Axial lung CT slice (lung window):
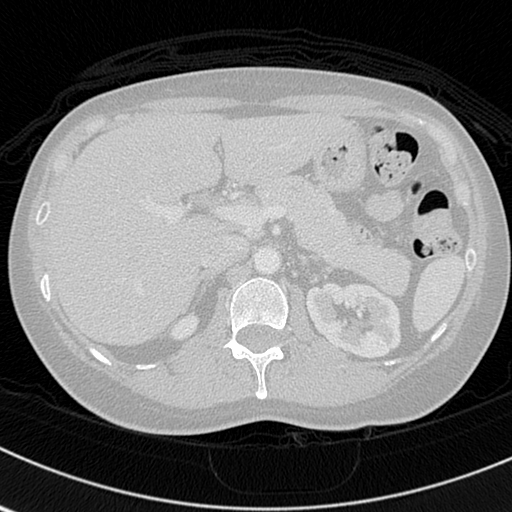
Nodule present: no